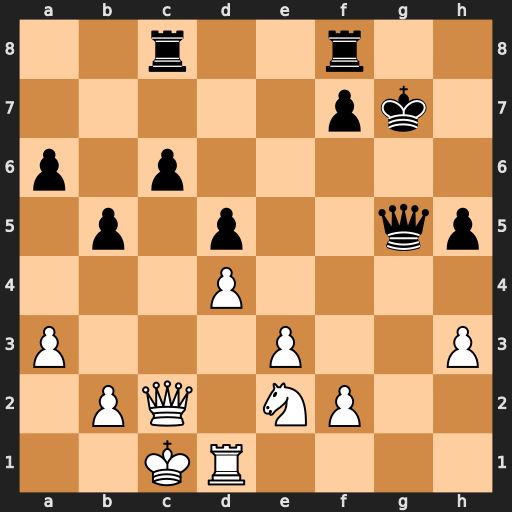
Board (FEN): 2r2r2/5pk1/p1p5/1p1p2qp/3P4/P3P2P/1PQ1NP2/2KR4
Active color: w
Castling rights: -
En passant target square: -
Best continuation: Rg1 Qxg1+ Nxg1